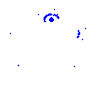
Particle: kaon